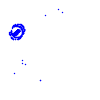
Particle: proton